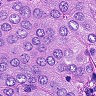
Metastatic tissue present: yes